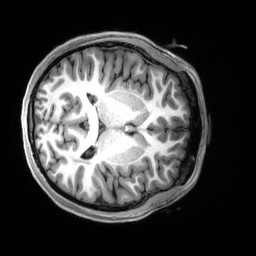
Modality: T1w
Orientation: axial
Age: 21
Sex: female
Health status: healthy
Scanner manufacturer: siemens
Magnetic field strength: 3 T
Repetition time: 2.5 s
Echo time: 0.00222 s